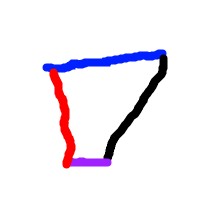
Shape: trapezoid